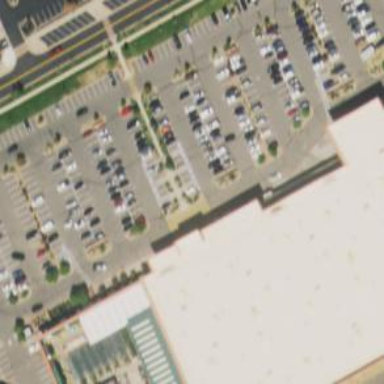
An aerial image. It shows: Parking space is available.